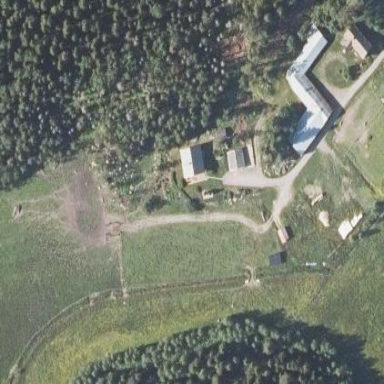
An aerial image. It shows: Farmyard area.